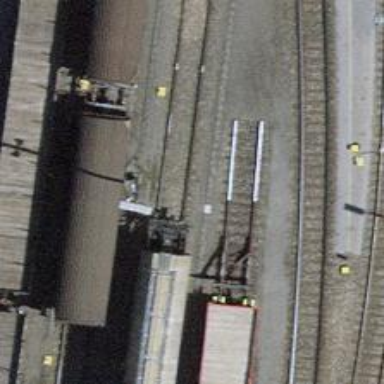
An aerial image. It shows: Railway buffer stop.